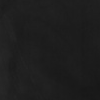
Atmospheric dust classification: not_dusty